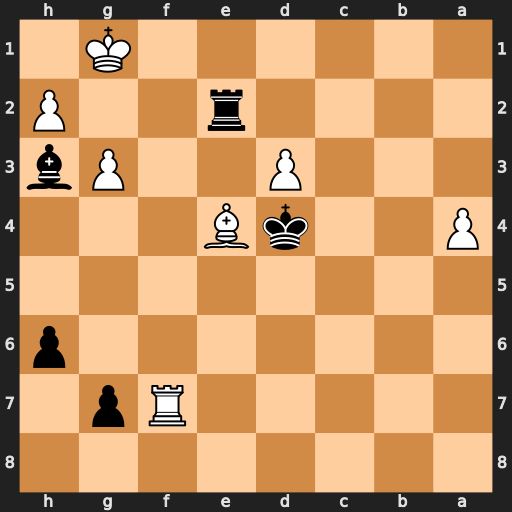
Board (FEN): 8/5Rp1/7p/8/P2kB3/3P2Pb/4r2P/6K1
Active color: b
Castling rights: -
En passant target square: -
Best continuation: Re1+ Kf2 Rf1+ Ke2 Rxf7